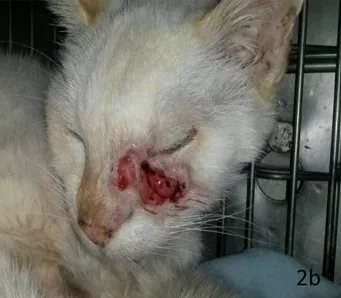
(b) Fistula in the left maxilla with secretion and foul odor.
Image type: medical_photograph (skin_photograph)